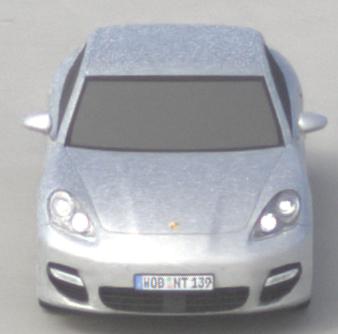
Make: Porsche
Model: Panamera
Detailed model: Panamera (970)
Model produced from: 2010/05
Model produced until: 2013/04
Doors: 5
Color: white
Road condition: dry road
Daytime: midday
Contrast: medium contrast